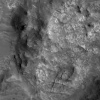
Atmospheric dust classification: not_dusty